Question: I'm trying to plot a huge matrix of correlation coefficients, and currently, my plot looks like this:

Notice that some cells are missing correlation coefficients (ignore for now that lack of symmetry of the plot, unless you happen know why that's the case, too). I believe that the values are not, in fact, missing, but simply too small to appear, because they are scaled by the value of their correlation coefficient.
Looking at the documentation for chart.Correlation(), I was able to find a function from which much of the content of chart.Correlation() was modeled:
'''
panel.cor <- function(x, y, digits=2, prefix="", cex.cor)
{
usr <- par("usr"); on.exit(par(usr))
par(usr = c(0, 1, 0, 1))
r <- abs(cor(x, y))
txt <- format(c(r, 0.123456789), digits=digits)[1]
txt <- paste(prefix, txt, sep="")
if(missing(cex.cor)) cex <- 0.8/strwidth(txt)
test <- cor.test(x,y)
# borrowed from printCoefmat
Signif <- symnum(test$p.value, corr = FALSE, na = FALSE,
cutpoints = c(0, 0.001, 0.01, 0.05, 0.1, 1),
symbols = c("***", "**", "*", ".", " "))
text(0.5, 0.5, txt, cex = cex * r)
text(.8, .8, Signif, cex=cex, col=2)
}
pairs(USJudgeRatings[,c(2:3,6,1,7)], lower.panel=panel.smooth, upper.panel=panel.cor)
'''
If I change:
'''
text(0.5, 0.5, txt, cex = cex * r)
'''
To:
'''
text(0.5, 0.5, txt, cex = 0.8)
'''
I get roughly the effect I'm looking for. The problem is that I have no idea how to change this parameter using chart.Correlation() itself. Does issue this make sense?
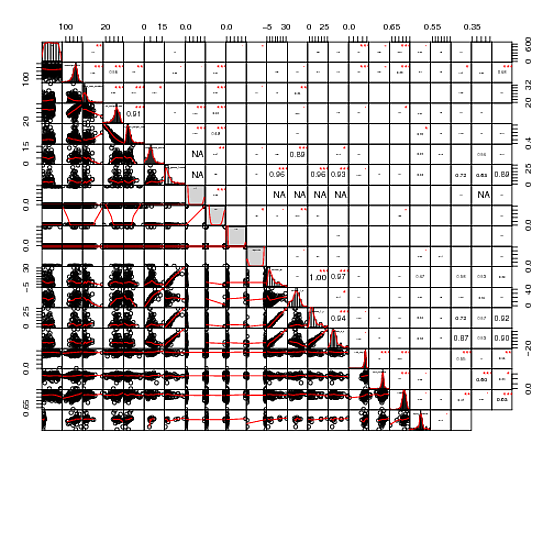
Answer: Here's a hack that modifies the function to allow what you want. This adds a user-settable exponent argument to the function that allows you to change the 'cex' value to 'cex*[correlation]^cex.cor.scale'.
It spits out warnings because of the way '...' is handled; they're annoying but harmless.
It would probably be best to contact the maintainer and ask them if they'd be willing to enhance the function, or start creating your own modified version of the package.
: slightly more robust changes to the relevant lines
'''
library("PerformanceAnalytics")
## turn the function into a character string
tmpstr <- deparse(chart.Correlation)
## modify the relevant lines
panelcorline <- grep("^ *panel.cor",tmpstr)
tmpstr[panelcorline] <- paste(tmpstr[panelcorline],"cex.cor.scale=1,")
rscaleline <- grep("^ *text\(0.5",tmpstr)
tmpstr[rscaleline] <- gsub("cex \* r","cex*r^cex.cor.scale",tmpstr[rscaleline])
## convert back to a function (don't mask the original function)
my.chart.Correlation <- eval(parse(text=tmpstr))
'''
Test it out:
'''
data(managers)
chart.Correlation(managers[,1:8], histogram=TRUE, pch="+")
## no scaling
my.chart.Correlation(managers[,1:8], histogram=TRUE, pch="+",cex.cor.scale=0)
## enhanced scaling
my.chart.Correlation(managers[,1:8], histogram=TRUE, pch="+",cex.cor.scale=2)
'''